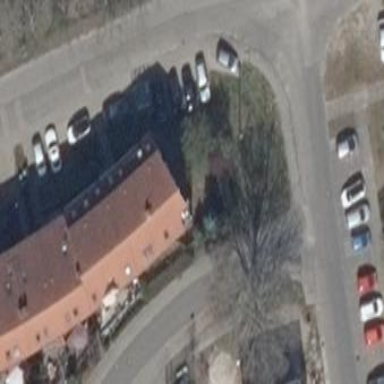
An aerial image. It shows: Terrace building.